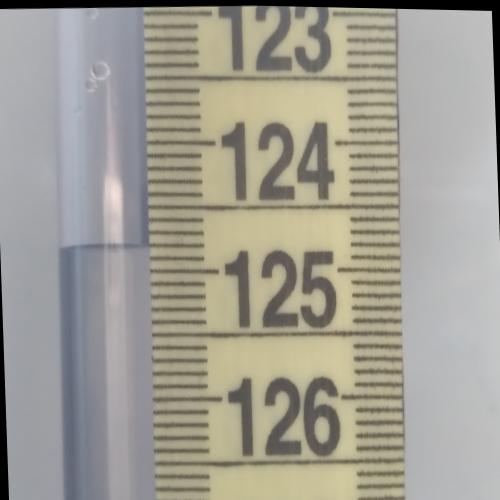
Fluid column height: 124.8 cm